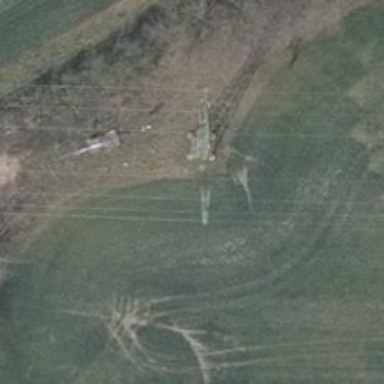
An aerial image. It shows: Power tower.